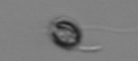
Label: flagellate